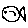
Label: fish